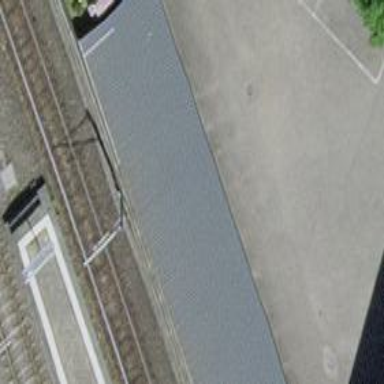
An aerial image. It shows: Garage.